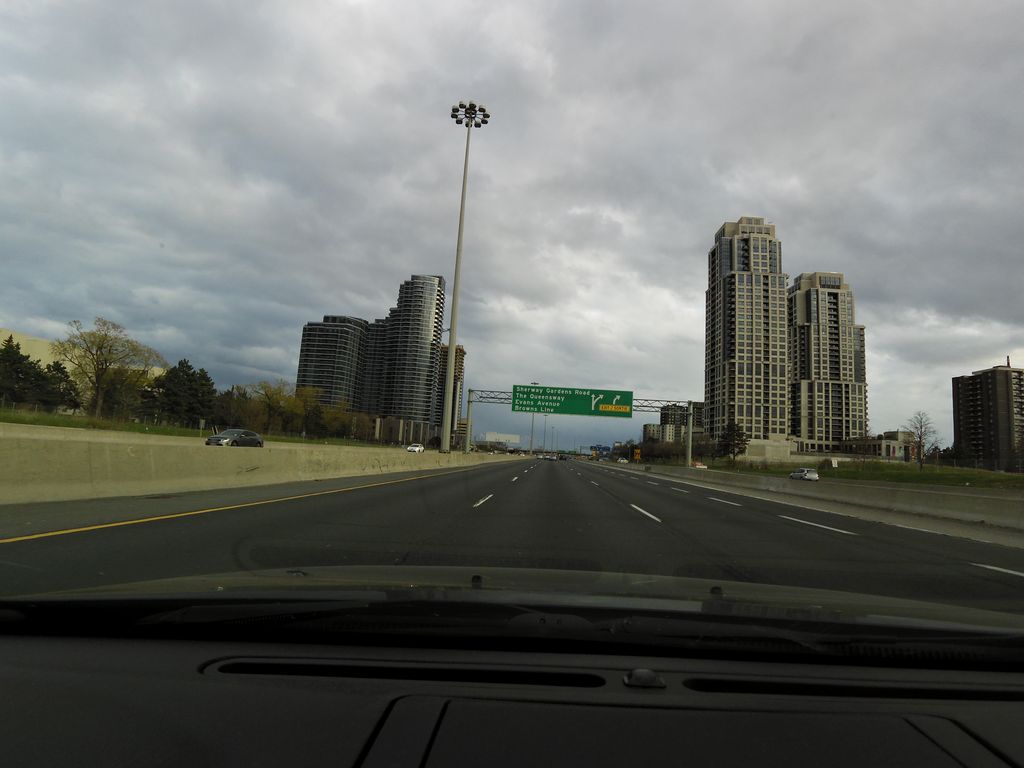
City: toronto